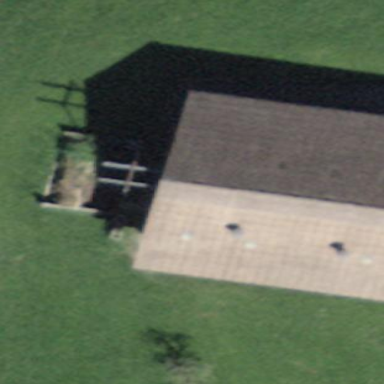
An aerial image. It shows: Barn.